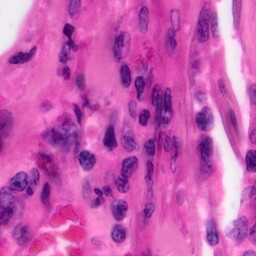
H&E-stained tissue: Pancreatic